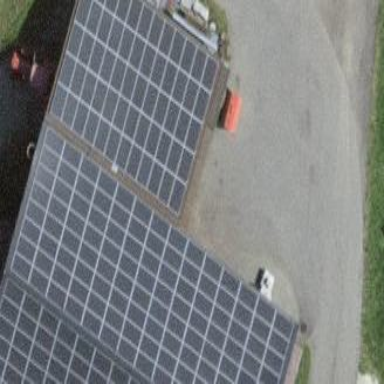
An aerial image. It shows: Solar photovoltaic panel generator.